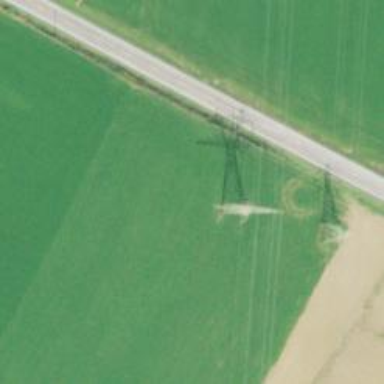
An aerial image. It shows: Lattice structure tower used for power transmission.